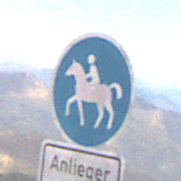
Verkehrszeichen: Reitweg
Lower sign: PersonengruppenFrei1
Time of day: Midday
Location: Outdoor (Nature)
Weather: Clear
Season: NotSpecified
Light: Natural